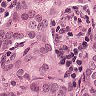
Metastatic tissue present: yes